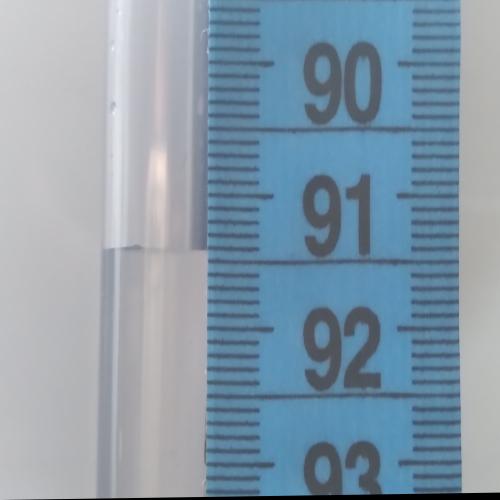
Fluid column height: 91.4 cm